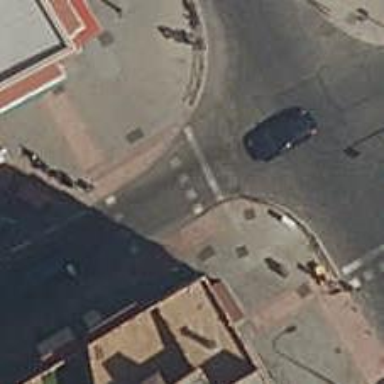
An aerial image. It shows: Zebra crossing with traffic signals. The crossing is marked by traffic lights.